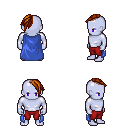
a pixel art fantasy rpg character, male body template, dark elf, purple skin, blue cape, red pants, brunette long mohawk hairstyle, four views (front, back, left, right), 2x2 character sprite sheet, small pixel art, hard edges, no anti-aliasing